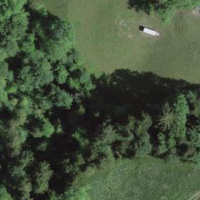
EUNIS habitat code: 44
Species observed at this site:
Oxalis acetosella